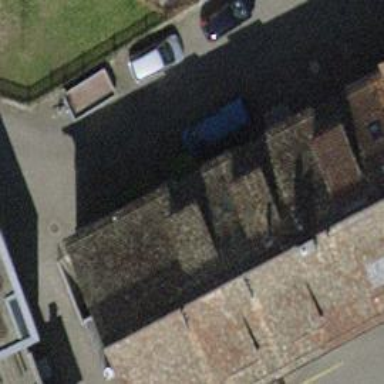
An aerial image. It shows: Building with tile roof.